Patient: sex M, age 78
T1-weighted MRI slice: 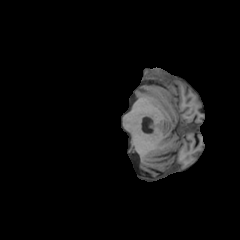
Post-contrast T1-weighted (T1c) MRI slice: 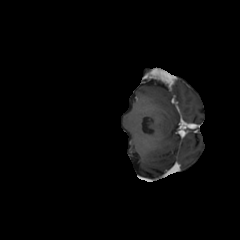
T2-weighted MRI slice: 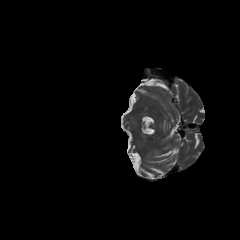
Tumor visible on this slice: no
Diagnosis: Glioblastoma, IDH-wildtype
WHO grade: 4